Field crop: maize
Growth stage: 2
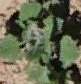
Species: chenopodium